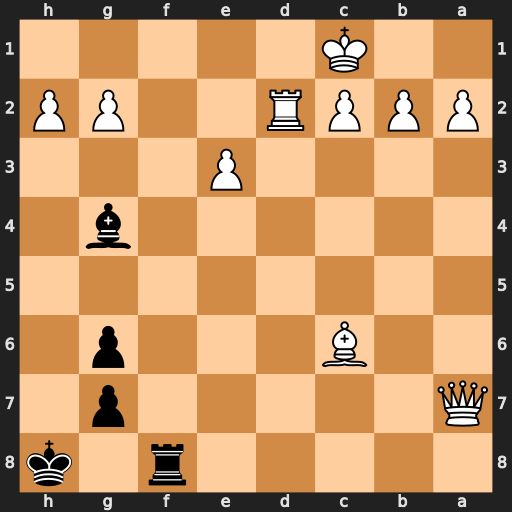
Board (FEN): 5r1k/Q5p1/2B3p1/8/6b1/4P3/PPPR2PP/2K5
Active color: b
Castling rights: -
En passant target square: -
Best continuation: Rf1+ Rd1 Rxd1#